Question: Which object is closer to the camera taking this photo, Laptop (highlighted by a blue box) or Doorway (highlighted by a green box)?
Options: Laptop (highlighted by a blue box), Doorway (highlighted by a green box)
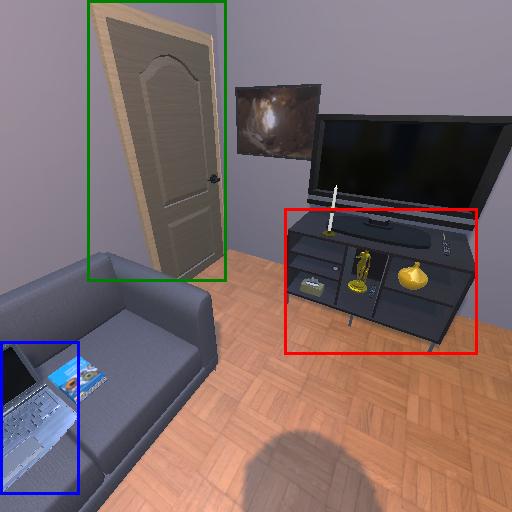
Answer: Laptop (highlighted by a blue box)